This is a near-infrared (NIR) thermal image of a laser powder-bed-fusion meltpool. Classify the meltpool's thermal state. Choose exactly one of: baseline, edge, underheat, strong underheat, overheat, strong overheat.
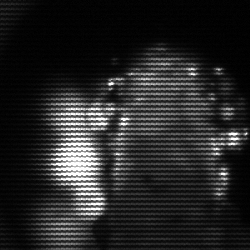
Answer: strong underheat